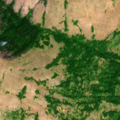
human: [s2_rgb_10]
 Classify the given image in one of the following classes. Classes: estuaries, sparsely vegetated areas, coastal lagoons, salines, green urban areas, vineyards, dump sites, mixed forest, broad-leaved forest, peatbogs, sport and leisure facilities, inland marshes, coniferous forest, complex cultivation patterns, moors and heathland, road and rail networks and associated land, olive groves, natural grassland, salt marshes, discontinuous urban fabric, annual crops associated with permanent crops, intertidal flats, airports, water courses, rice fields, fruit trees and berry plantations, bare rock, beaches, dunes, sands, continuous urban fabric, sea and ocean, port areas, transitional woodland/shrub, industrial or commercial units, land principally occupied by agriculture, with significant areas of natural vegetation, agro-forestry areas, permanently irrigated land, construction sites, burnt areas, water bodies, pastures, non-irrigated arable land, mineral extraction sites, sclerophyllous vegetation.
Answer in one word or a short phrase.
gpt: natural grassland, transitional woodland/shrub